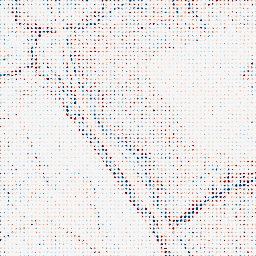
Category: edge_preserving
Decomposition family: bilateral
Decomposition parameters: d: 5
sigma_color: 75
sigma_space: 50
Upsampling method: sinc_blackman
Upsampling parameters: scale: 8
kernel_size: 4
Upsampling scale: 8